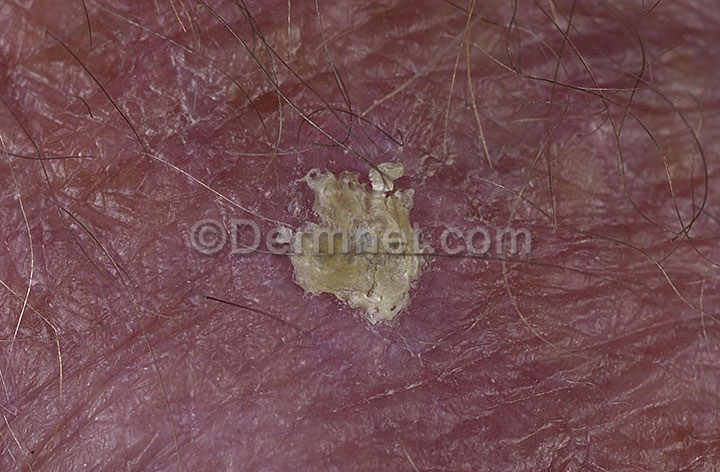
Disease: Actinic Keratosis Basal Cell Carcinoma and other Malignant Lesions